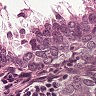
Metastatic tissue present: yes